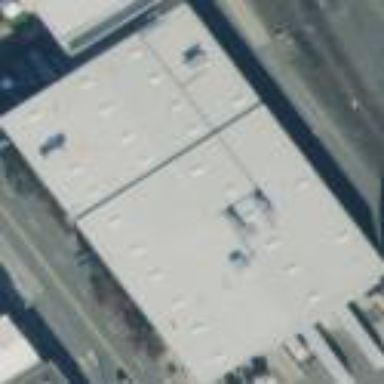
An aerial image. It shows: Building.